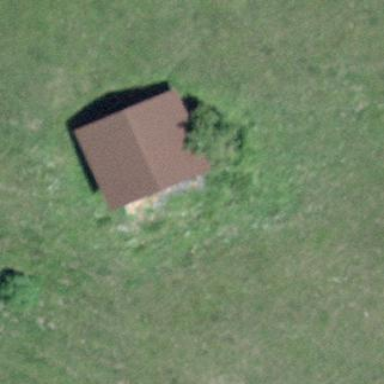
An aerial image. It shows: Barn.